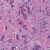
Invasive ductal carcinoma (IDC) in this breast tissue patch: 1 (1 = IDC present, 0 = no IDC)